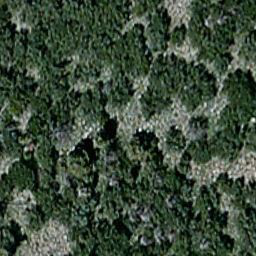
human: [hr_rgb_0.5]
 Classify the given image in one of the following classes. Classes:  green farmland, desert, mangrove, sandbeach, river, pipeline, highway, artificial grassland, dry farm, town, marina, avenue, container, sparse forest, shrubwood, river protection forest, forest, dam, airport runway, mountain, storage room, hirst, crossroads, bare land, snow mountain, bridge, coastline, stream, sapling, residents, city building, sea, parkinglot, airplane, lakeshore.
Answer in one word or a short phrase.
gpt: sparse forest